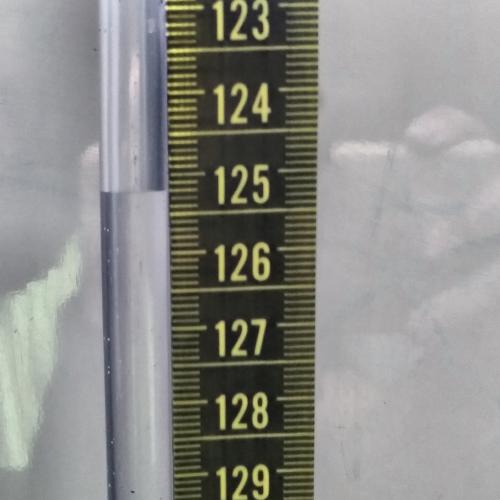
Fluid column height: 125.2 cm